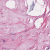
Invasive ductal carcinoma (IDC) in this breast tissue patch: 1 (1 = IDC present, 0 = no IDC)